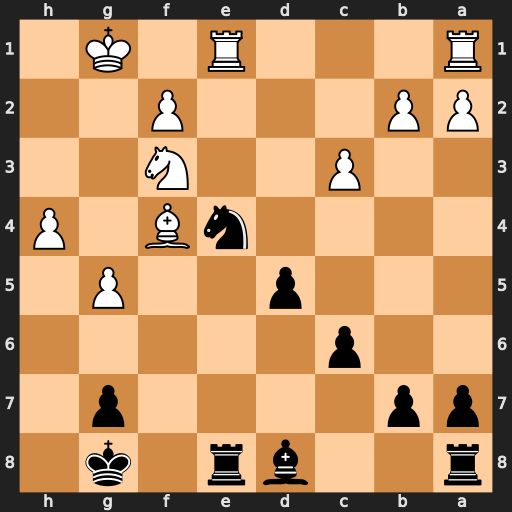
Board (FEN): r2br1k1/pp4p1/2p5/3p2P1/4nB1P/2P2N2/PP3P2/R3R1K1
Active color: b
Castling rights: -
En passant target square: -
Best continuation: Rf8 Be3 Rxf3